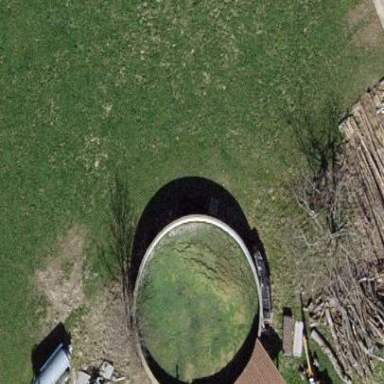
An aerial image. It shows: Storage tank that is man-made.